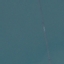
Land use / land cover class: SeaLake